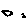
Label: cloud